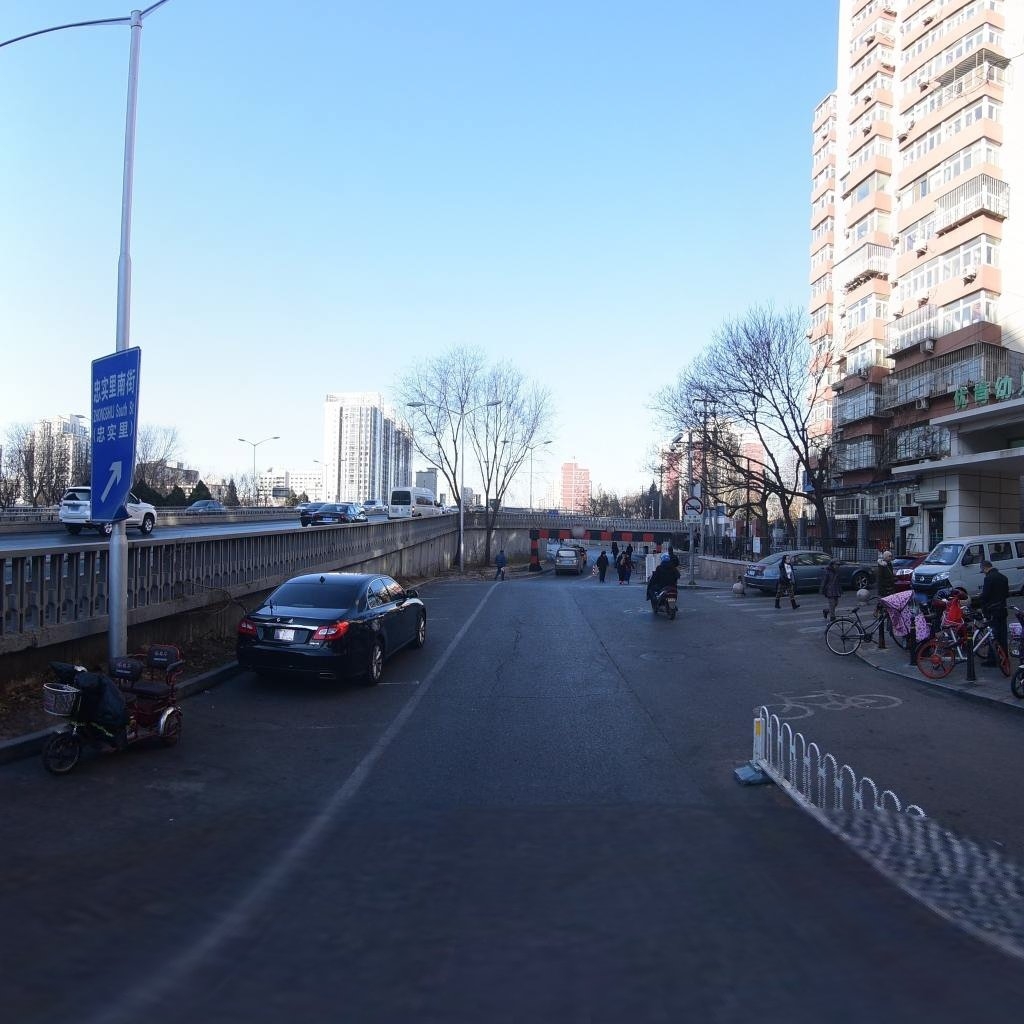
Region: Dongcheng
Road damage annotations: transverse crack, longitudinal crack, longitudinal crack, manhole cover